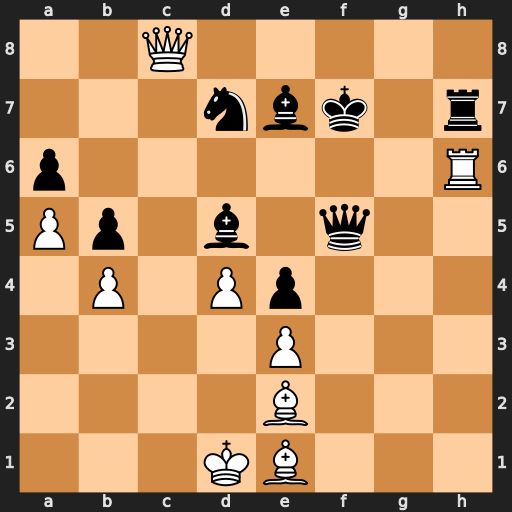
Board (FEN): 2Q5/3nbk1r/p6R/Pp1b1q2/1P1Pp3/4P3/4B3/3KB3
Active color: w
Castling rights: -
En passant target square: -
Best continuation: Bh5+ Kg7 Rg6+ Qxg6 Bxg6